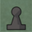
Piece: bP